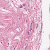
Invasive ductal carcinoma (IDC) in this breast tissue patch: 0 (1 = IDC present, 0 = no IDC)